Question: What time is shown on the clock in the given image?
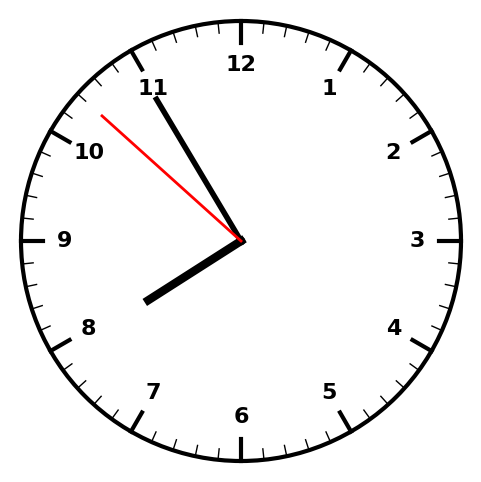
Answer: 07:54:52